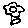
Label: flower